Field crop: maize
Growth stage: 1
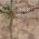
Species: salsola